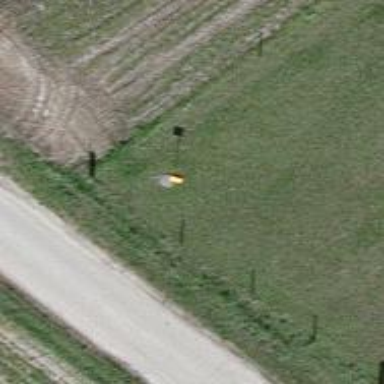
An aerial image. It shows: Aerial marker on support pole.